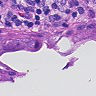
Metastatic tissue present: yes